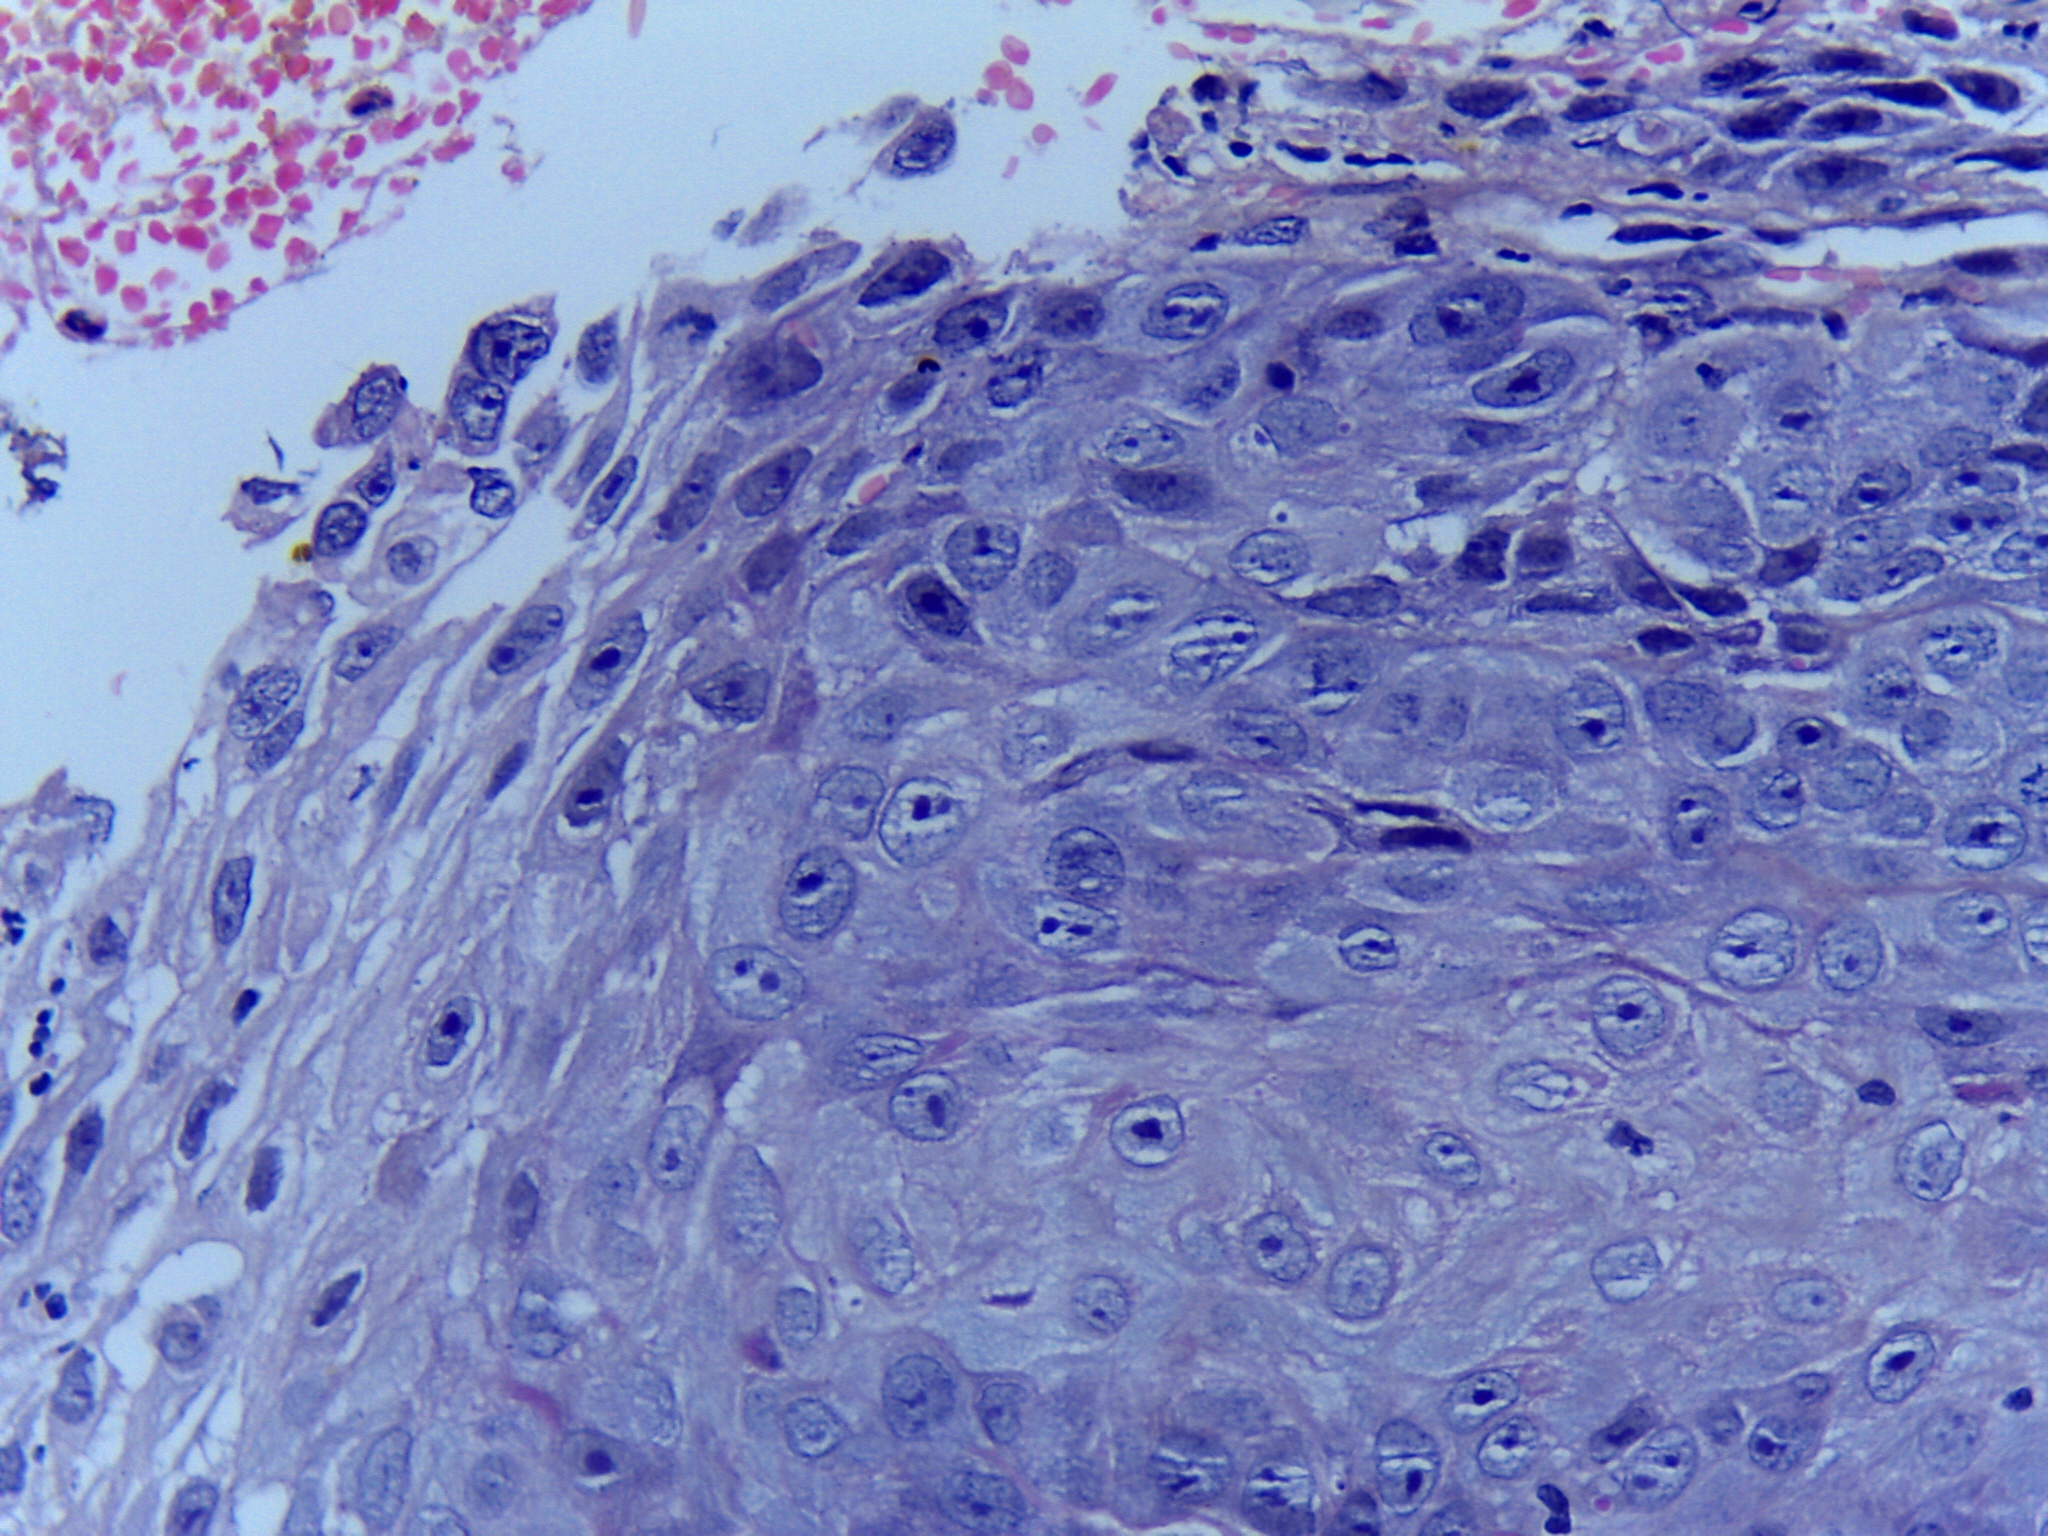
Diagnosis: OSCC